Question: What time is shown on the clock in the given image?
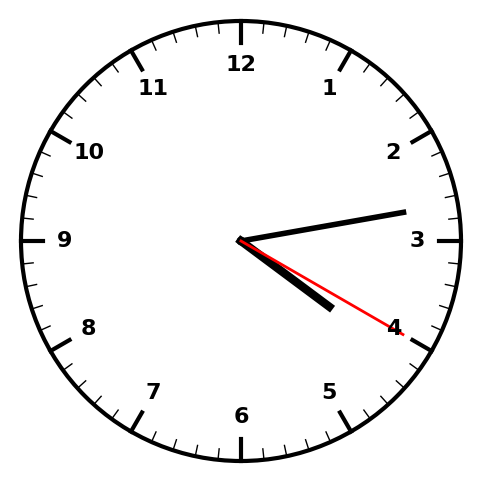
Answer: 04:13:20